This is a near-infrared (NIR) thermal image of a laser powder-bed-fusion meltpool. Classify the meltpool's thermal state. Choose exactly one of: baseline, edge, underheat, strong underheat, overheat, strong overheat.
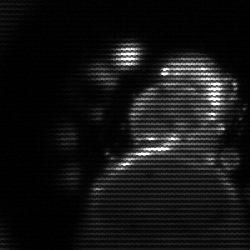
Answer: edge